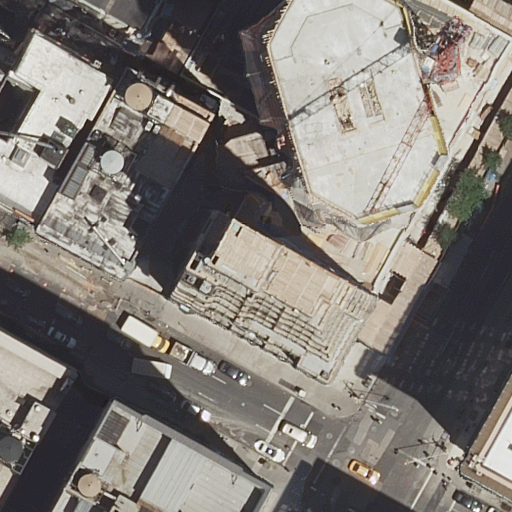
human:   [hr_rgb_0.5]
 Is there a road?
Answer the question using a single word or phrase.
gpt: yes

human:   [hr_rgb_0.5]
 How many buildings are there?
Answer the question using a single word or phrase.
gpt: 12

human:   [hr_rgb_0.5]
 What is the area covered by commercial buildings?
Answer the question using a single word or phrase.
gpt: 0m2

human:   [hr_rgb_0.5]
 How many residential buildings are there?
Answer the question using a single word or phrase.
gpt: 12

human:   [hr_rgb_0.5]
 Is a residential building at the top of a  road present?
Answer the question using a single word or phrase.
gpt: yes

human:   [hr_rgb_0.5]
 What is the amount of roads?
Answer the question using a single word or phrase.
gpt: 4

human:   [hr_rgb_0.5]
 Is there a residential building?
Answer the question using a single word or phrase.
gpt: yes

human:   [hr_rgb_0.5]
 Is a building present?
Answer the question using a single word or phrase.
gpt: yes

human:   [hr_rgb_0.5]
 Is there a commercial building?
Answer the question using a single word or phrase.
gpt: no

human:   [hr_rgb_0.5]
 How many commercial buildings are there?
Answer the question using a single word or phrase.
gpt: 0

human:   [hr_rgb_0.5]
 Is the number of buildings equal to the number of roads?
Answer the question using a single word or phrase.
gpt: no

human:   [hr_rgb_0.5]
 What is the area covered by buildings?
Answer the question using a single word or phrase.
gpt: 5963m2

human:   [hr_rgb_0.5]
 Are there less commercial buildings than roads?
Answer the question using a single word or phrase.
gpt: yes

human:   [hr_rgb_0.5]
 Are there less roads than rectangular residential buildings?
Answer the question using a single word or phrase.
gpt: yes

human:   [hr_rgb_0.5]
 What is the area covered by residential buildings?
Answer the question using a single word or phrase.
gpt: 5963m2

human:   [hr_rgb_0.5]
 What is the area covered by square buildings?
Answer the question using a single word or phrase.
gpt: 0m2

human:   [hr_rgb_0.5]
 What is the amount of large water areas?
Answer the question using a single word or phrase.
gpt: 0

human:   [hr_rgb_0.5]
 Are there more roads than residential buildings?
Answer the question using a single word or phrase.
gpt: no

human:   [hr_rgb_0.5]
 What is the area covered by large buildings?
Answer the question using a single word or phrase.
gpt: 5182m2

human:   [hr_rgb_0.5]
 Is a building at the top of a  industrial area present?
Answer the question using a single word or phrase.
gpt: no

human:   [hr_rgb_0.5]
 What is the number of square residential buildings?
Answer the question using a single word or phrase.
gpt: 0

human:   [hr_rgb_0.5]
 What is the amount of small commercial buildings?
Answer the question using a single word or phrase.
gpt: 0

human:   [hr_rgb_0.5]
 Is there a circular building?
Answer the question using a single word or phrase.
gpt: no

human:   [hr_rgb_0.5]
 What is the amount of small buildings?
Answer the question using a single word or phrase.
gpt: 5

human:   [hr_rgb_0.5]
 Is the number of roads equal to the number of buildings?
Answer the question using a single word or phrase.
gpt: no

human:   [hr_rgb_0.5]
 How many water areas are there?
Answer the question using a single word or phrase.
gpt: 0

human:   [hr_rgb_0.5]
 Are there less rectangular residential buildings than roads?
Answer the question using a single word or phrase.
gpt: no

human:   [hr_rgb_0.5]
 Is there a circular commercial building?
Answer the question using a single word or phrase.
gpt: no

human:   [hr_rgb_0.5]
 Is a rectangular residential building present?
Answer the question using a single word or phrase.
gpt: yes

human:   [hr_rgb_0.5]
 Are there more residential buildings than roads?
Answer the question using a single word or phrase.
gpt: yes

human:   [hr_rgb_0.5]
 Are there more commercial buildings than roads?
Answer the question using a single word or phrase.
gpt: no

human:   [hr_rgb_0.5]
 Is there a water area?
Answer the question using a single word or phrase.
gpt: no

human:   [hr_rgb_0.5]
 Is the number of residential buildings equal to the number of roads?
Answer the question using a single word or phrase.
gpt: no

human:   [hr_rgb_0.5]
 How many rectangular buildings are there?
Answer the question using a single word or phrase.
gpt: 9

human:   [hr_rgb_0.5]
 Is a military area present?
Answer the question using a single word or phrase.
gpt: no

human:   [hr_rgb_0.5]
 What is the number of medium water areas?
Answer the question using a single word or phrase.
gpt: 0

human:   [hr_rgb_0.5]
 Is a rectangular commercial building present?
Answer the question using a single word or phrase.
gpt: no

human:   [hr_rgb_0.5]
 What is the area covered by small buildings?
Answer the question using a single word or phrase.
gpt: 250m2

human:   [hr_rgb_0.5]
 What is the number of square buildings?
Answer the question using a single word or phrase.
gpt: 0

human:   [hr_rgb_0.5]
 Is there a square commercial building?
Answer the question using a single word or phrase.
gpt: no

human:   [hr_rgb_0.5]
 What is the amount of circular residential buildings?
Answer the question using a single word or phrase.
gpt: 0

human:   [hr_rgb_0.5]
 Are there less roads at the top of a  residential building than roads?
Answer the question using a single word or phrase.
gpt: no

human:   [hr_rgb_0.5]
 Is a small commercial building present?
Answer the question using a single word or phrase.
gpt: no

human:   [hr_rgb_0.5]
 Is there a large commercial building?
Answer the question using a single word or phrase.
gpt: no

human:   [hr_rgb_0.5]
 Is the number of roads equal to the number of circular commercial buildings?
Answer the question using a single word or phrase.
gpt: no

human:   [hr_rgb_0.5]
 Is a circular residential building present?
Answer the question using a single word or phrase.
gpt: no

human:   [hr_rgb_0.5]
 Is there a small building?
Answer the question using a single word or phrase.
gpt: yes

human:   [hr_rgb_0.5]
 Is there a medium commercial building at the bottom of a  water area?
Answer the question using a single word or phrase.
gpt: no

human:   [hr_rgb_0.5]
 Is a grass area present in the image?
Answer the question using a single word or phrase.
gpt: no

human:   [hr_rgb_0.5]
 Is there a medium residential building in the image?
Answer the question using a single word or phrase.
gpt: yes

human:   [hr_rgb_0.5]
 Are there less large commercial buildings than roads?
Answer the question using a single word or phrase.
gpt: yes

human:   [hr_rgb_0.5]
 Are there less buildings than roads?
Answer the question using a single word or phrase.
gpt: no

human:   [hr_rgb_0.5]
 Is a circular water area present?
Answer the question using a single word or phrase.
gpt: no

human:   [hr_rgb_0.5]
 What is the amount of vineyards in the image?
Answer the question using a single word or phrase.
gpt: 0

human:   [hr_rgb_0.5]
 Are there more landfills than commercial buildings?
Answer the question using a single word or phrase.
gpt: no

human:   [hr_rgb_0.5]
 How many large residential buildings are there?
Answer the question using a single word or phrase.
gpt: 5

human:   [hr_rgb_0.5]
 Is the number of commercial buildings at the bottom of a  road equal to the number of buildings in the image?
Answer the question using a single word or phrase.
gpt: no

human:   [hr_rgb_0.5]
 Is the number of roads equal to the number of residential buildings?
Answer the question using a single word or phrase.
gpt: no

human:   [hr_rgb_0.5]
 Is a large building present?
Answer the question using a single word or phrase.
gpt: yes

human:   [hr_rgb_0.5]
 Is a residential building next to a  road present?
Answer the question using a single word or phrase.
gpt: yes

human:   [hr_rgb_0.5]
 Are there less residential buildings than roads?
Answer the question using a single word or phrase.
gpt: no

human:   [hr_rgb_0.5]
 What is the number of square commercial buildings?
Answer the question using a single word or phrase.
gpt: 0

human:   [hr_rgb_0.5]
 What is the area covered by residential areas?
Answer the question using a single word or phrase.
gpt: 0m2

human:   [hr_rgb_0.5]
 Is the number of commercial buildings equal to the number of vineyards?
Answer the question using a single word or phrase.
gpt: yes